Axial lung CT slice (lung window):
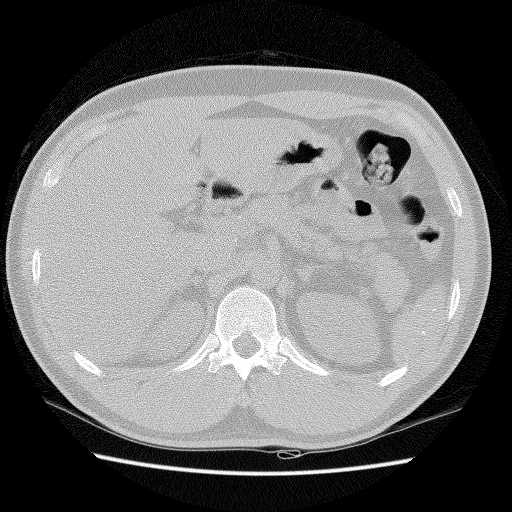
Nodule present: no